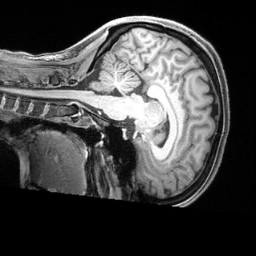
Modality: T1w
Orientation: sagittal
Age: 31
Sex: female
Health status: ill
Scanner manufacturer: siemens
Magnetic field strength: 3 T
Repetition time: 2.4 s
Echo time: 0.00222 s